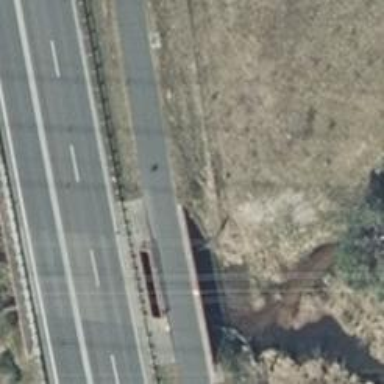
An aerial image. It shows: Service road on bridge with asphalt surface. The track type is grade 1.